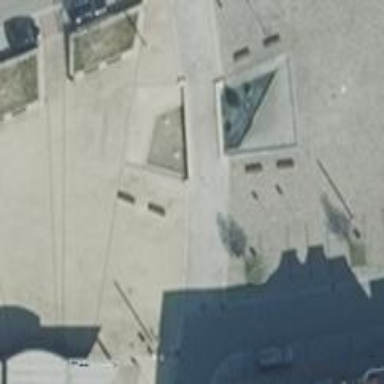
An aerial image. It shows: Beautiful fountain.